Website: crate-barrel
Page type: payment
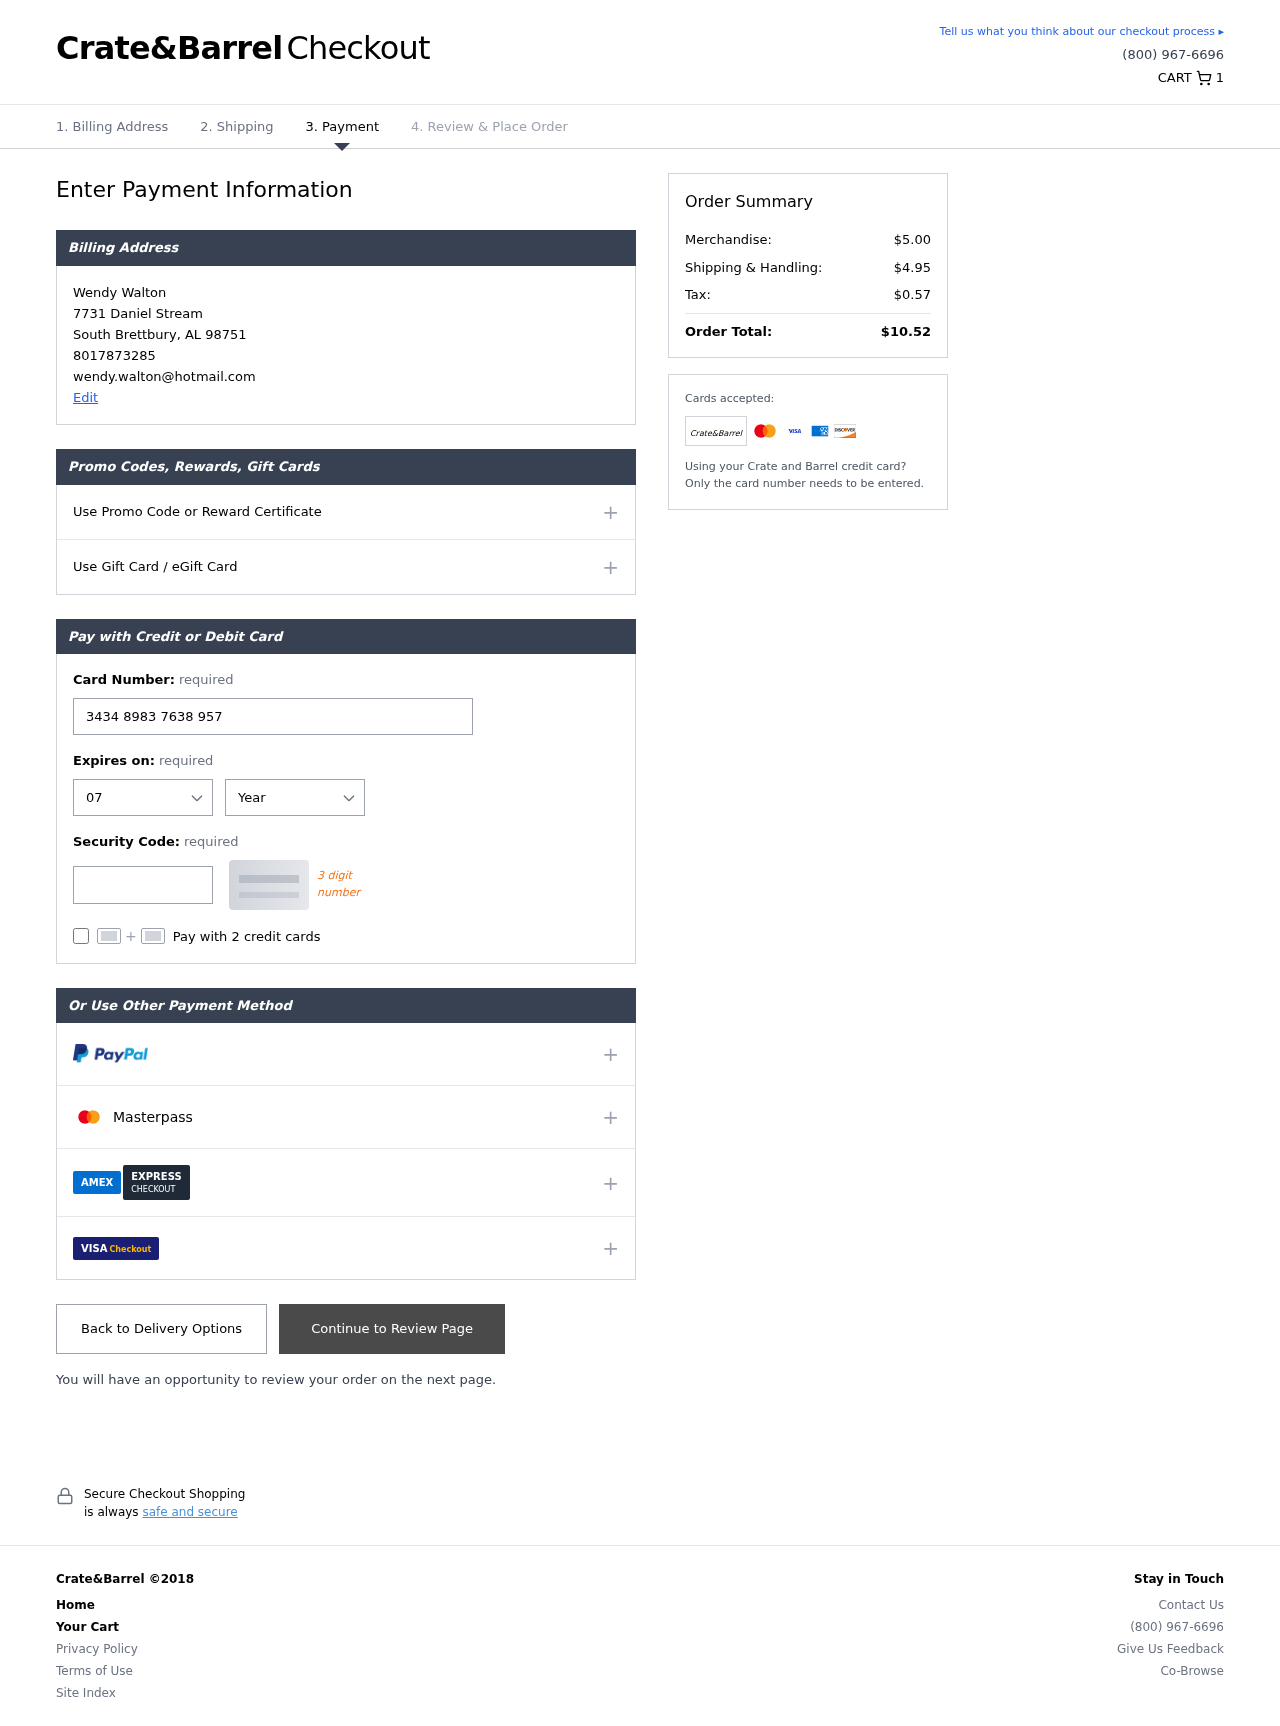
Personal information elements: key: PII_CARD_CVV
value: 6089
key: PII_CARD_EXPIRY_MONTH
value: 07
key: PII_CARD_EXPIRY_YEAR
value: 27
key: PII_CARD_NUMBER
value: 3434 8983 7638 957
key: PII_CITY
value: South Brettbury
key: PII_EMAIL
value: wendy.walton@hotmail.com
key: PII_FULLNAME
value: Wendy Walton
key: PII_PHONE
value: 8017873285
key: PII_POSTCODE
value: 98751
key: PII_STATE_ABBR
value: AL
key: PII_STREET
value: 7731 Daniel Stream
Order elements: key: ORDER_NUM_ITEMS
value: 1
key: ORDER_SUBTOTAL
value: $5.00
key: ORDER_SHIPPING_COST
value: $4.95
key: ORDER_TAX
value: $0.57
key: ORDER_TOTAL
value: $10.52